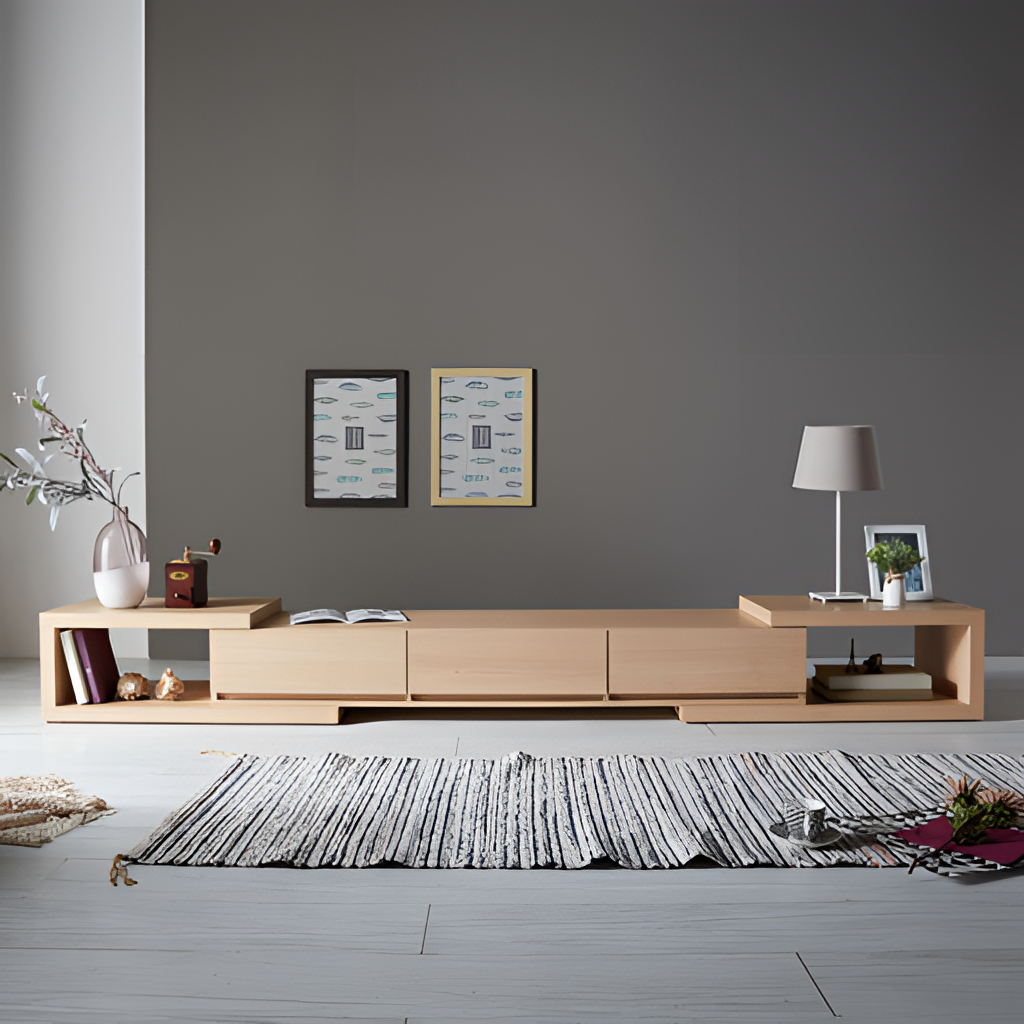
living room, wood media console, gray wood flooring, with plank pattern, modern, gray paint wallpaper, with solid pattern